Question: I'm trying to figure out how to get some active directory details specifically from the "Remote Control" tab from a users properties.

I'm able to find other details by using code similar to the following:
'''
//modify this line to include your domain name
string path = string.Format("LDAP://{0}", domain);
//init a directory entry
DirectoryEntry dEntry = new DirectoryEntry(path);
//init a directory searcher
DirectorySearcher directorySearcher = new DirectorySearcher(dEntry);
directorySearcher.PropertiesToLoad.Add("samAccountName");
directorySearcher.PropertiesToLoad.Add("displayName");
directorySearcher.PropertiesToLoad.Add("cn");
directorySearcher.PropertiesToLoad.Add("distinguishedName");
directorySearcher.PropertiesToLoad.Add("objectCategory");
directorySearcher.PropertiesToLoad.Add("objectSID");
directorySearcher.PropertiesToLoad.Add("objectGUID");
directorySearcher.PropertiesToLoad.Add("manager");
directorySearcher.Filter = "(&(objectClass=user))";
//perform search on active directory
searchResults = directorySearcher.FindAll();
//loop through results of search
Parallel.ForEach<SearchResult>(searchResults.Cast<SearchResult>().ToList(), searchResult =>
{
// Any processing
});
'''
But I haven't been able to figure out where the remote information is stored. Normally I used ADSI Edit and look for changes to the attributes as I modify them, but I haven't noticed anything changing. Could anyone point me in the correct direction?
I should mention that my domain function level and forest function level are both 2003.
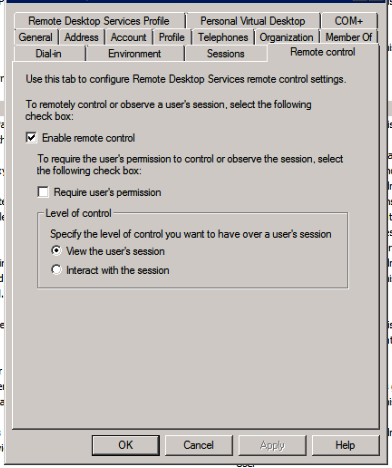
Answer: In Windows Server 2008 (and R2), the Terminal Services Terminal Server Runtime Interface takes the user parameters from the user Active-Directory attribute called 'userParameters'. As explain in <URL>.
---
Edited : This is exactly the same on W2K3 R2.
Here is the way to find the difference in the attributes when you check or uncheck something. I use tool.
'''
ldifde -f c: emp\ph1.ldf -d "ou=Monou,dc=societe,dc=fr" -r "sn=hocquet"
'''
I uncheck the enable remote control
'''
ldifde -f c: emp\ph2.ldf -d "ou=Monou,dc=societe,dc=fr" -r "sn=hocquet"
'''
The comparaison between ph1.ldf and ph2.ldf gives.
'''
InputObject SideIndicator
----------- -------------
whenChanged: 20130703130209.0Z =>
uSNChanged: 168396 =>
userParameters:: =>
ICAgICAgICAgICAgICAgICAgICAgICAgICAgICAgICAgICAgICAgICAgICAgICAgUAQaCAFDd... =>
dQcmVzZW5045S15pSx5oiw44GiGAgBQ3R4Q2ZnRmxhZ3Mx44Cw44Gm44Cy44C5EggBQ3R4U2h... =>
44Cw44Cw44Cw44CwKgIBQ3R4TWluRW5jcnlwdGlvbkxldmVs44Sw =>
whenChanged: 20120124083342.0Z <=
uSNChanged: 163184 <=
'''